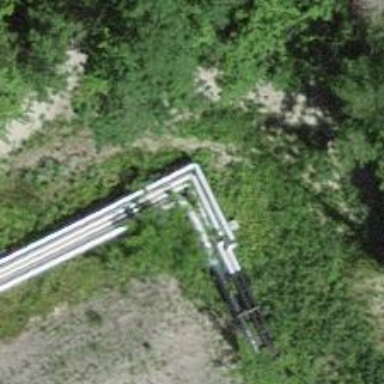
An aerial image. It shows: Pipeline structure.